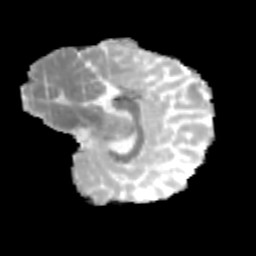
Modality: MD
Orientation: sagittal
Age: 10
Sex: female
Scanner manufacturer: siemens
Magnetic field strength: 3 T
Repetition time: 3.8 s
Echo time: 0.07 s